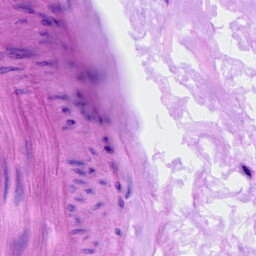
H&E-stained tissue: Ovarian